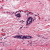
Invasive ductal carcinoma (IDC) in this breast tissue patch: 0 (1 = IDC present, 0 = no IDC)